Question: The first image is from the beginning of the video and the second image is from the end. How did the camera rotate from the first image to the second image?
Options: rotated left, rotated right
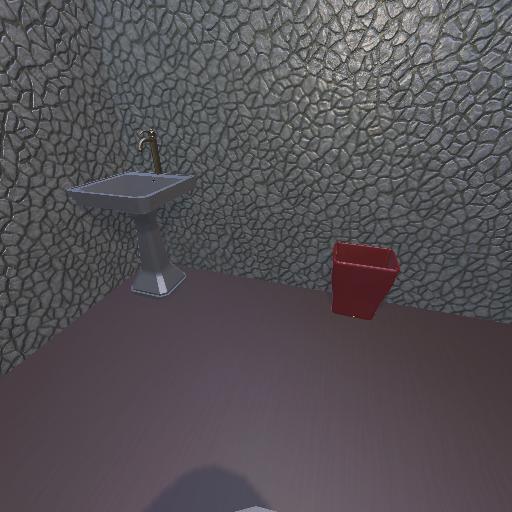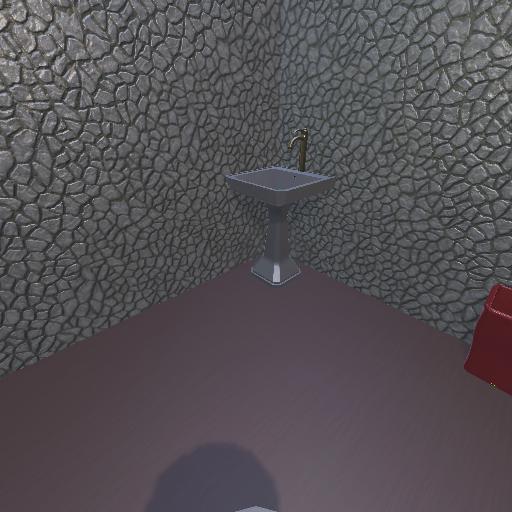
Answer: rotated left